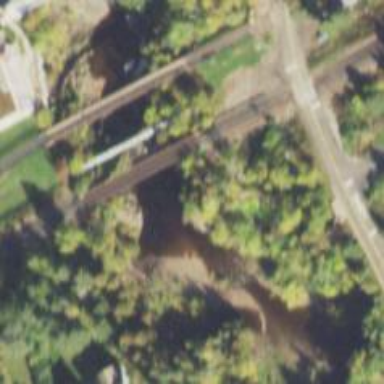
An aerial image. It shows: Bridge over railway line.